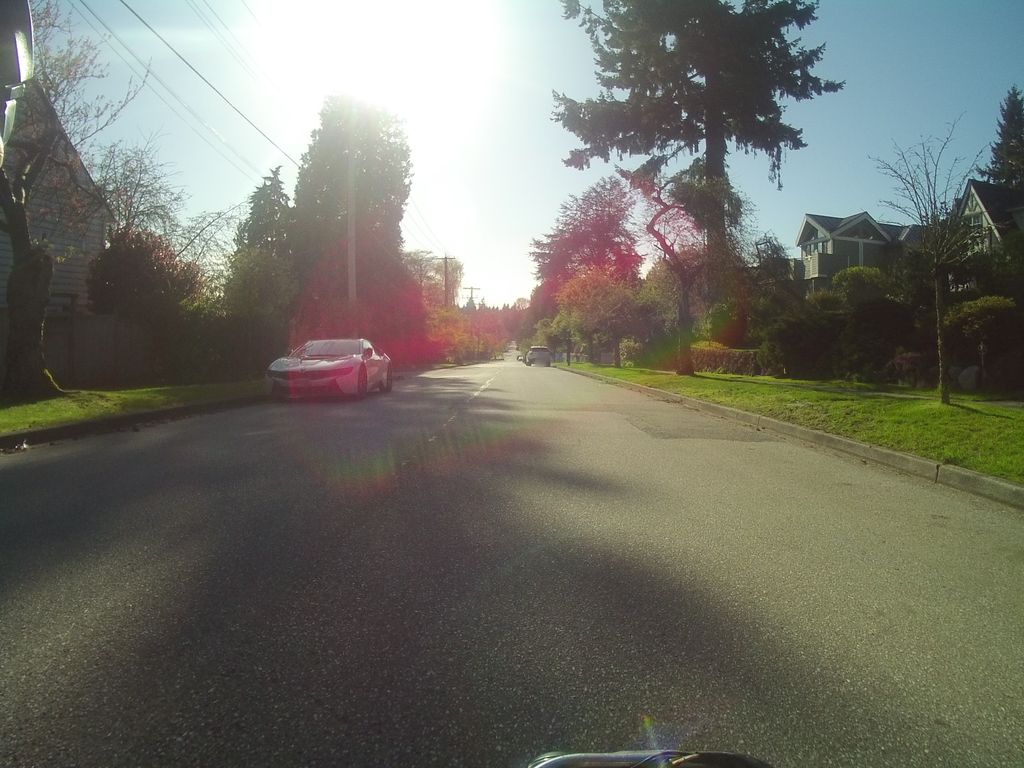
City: vancouver